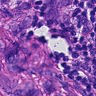
Metastatic tissue present: yes